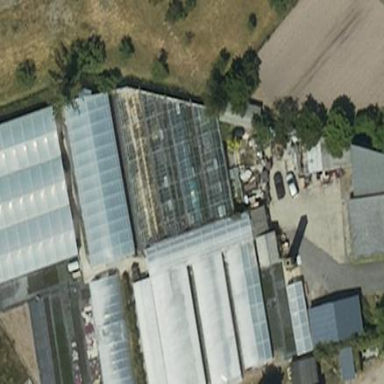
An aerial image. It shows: Greenhouse.